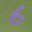
Label: 6